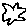
Label: star